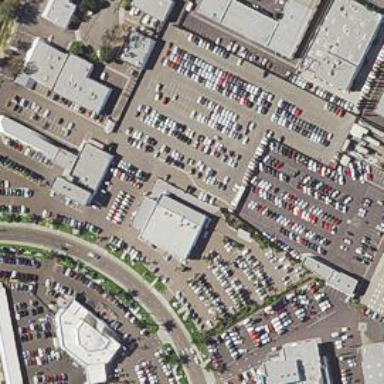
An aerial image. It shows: Car shop within retail area.